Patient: sex M, age 71
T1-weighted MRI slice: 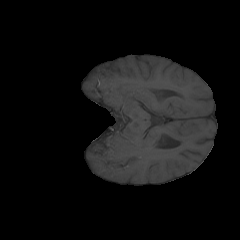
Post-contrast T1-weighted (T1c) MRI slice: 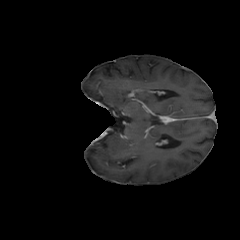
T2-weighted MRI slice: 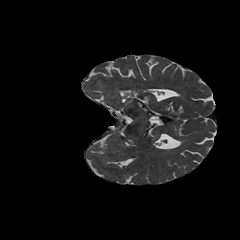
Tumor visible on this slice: no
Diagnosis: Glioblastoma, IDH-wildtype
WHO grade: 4